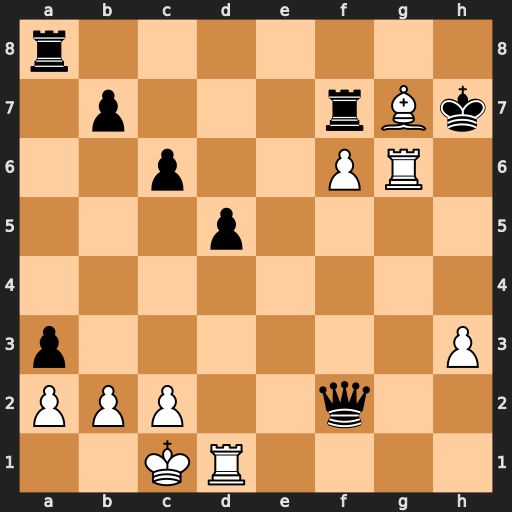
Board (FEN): r7/1p3rBk/2p2PR1/3p4/8/p6P/PPP2q2/2KR4
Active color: w
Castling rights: -
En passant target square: -
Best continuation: Rh6+ Kg8 Rh8#